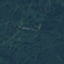
Land use / land cover class: Forest